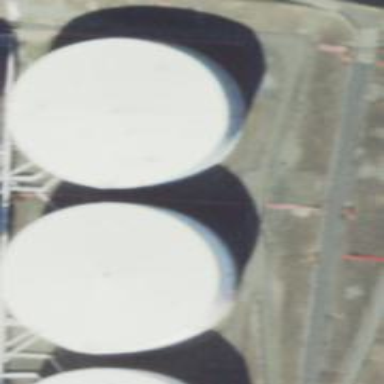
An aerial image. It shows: Storage tank building.